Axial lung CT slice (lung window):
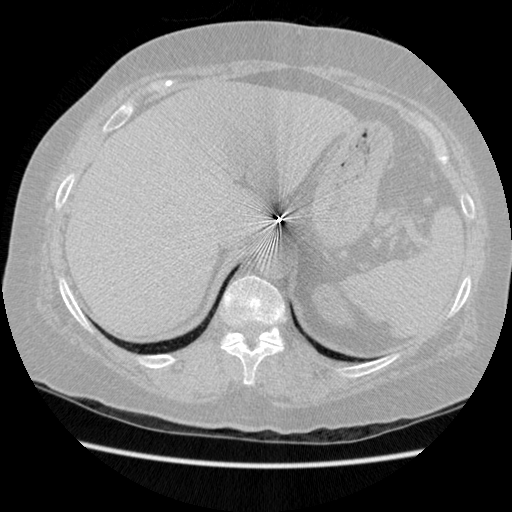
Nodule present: no